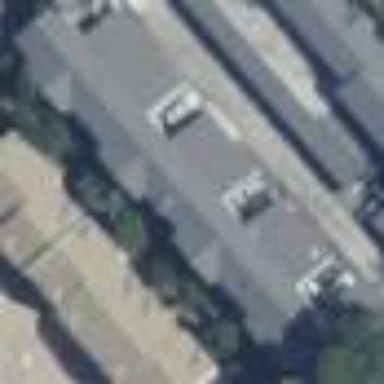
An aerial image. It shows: Terrace building.